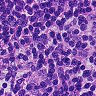
Metastatic tissue present: no